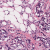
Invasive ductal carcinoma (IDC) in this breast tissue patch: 1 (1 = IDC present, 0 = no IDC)